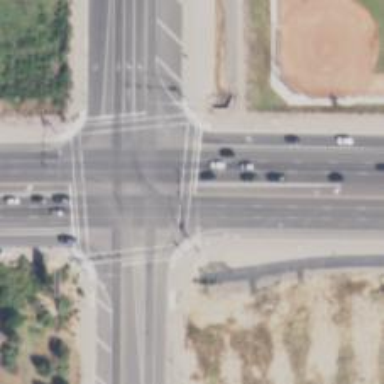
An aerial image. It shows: Solid stop line on the road marking.